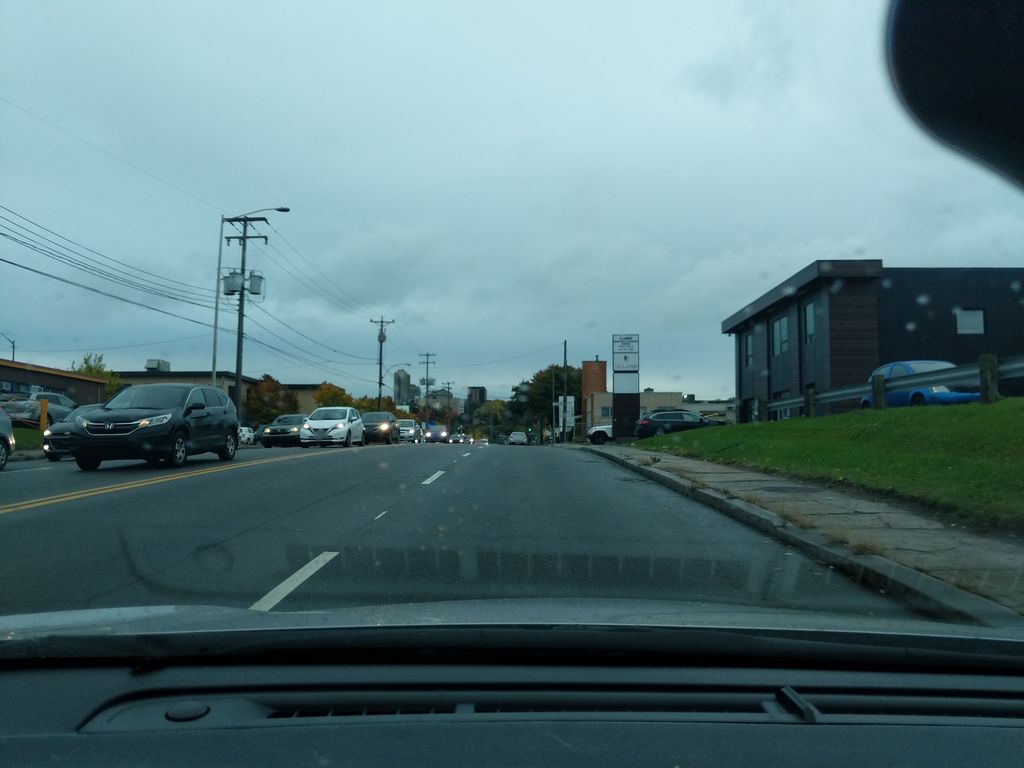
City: quebec_city